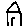
Label: house